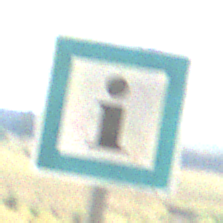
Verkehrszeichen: Informationsstelle
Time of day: Midday
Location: Outdoor (Nature)
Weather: PartlyCloudy
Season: Autumn
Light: Natural